Question: I have orders and users. I distribute evenly for each user's orders.
I need to redistribute when new users are added. And it is necessary to take into account the difference between the fulfilled and the limit in the algorithm. If users have made a limit on the first distribution, they do not include in the new distribution and expose the column to the limit value from the column made.
'''
declare @orderCount int
set @orderCount = 50 --Orders for Distribution
--Result table
declare @t table (
users char(3),
limit int,
Made int
)
--Add users
insert into @t (users, limit, Made) values
('us1',0,0),
('us2',0,0),
('us3',0,0)
--Table for the Distribution algorithm
declare @c table (
users char(3),
limit int,
Made int,
Cnt int,
Rn int
)
--Count users and row_number
insert into @c
select
*,
COUNT(*) OVER () as Cnt,
ROW_NUMBER() OVER (ORDER BY users) as Rn
from
@t
--var for check new distribution>made
DECLARE @check int = 0
--Distribution
update t
set @check = (@orderCount/Cnt) + CASE WHEN @orderCount % Cnt >= Rn THEN 1 ELSE 0 END,
limit=
CASE WHEN
(@check >= t.Made)
THEN
@check
ELSE
t.Made
END
FROM @t t
INNER JOIN @c cn ON cn.users=t.users
--Test data
UPDATE @t SET Made=12 WHERE users='us1'
UPDATE @t SET Made=10 WHERE users='us2'
UPDATE @t SET Made=5 WHERE users='us3'
--Check result
SELECT * FROM @t
--add to distribution new users
INSERT INTO @t (users, limit, Made) values ('us4',0,0)
INSERT INTO @t (users, limit, Made) values ('us5',0,0)
--Clear table
DELETE FROM @c
--Check new data
insert into @c
select
*,
COUNT(*) OVER () as Cnt,
ROW_NUMBER() OVER (ORDER BY users) as Rn
from
@t
--Distribution
update t
set @check = (@orderCount/Cnt) + CASE WHEN @orderCount % Cnt >= Rn THEN 1 ELSE 0 END,
limit=
CASE WHEN
(@check >= t.Made)
THEN
@check
ELSE
t.Made
END
FROM @t t
INNER JOIN @c cn ON cn.users=t.users
--Check result
SELECT * FROM @t
'''

It divides the number of orders for users. 50/3 ~16 orders for 1 users. If I add 2 new users then 50/5 ~ 10. But 1 users do 12 orders. 12 more new distribution orders (10). then him past into column limit 12. And 50-12=38. Then 38/4 ~ 9 orders the rest uesrs.
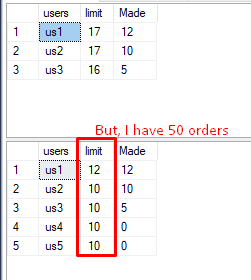
Answer: '''
SELECT x.users,
x.work,
x.Made,
sum(CASE WHEN Made>NewLimit THEN Made ELSE 0 END) OVER() as Dif,
count(CASE WHEN Made<NewLimit THEN NewLimit END) OVER() as Cnt,
CASE WHEN Made>NewLimit THEN 0 ELSE 1 END as IsUsed,
(CASE WHEN Made<NewLimit THEN
ROW_NUMBER() OVER (PARTITION BY x.work, (case when Made<NewLimit then 1 else 0 end) ORDER BY work) ELSE 0 END) as Rn
FROM (
SELECT t.users ,(@orderCount/Cnt) + CASE WHEN @orderCount % Cnt >= Rn THEN 1 ELSE 0 END as NewLimit,
t.Made,
t.work
FROM @t t
INNER JOIN @c cn ON cn.users=t.users
) x
'''
I consider the amount where the old distribution is more. I'm setting the isUsed flag for the new distribution. I consider the number. I deduct from all orders the amount where the new lehmite is accustomed and divide the amount received for a quantity that is suitable for a new distribution.